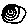
Label: star